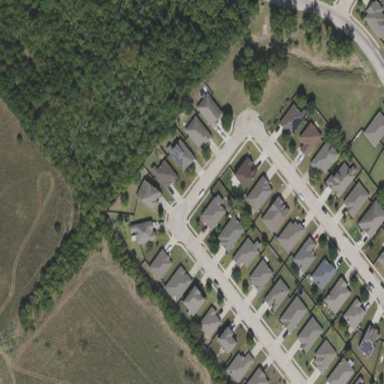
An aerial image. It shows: Grassy plot area designated for zoning.